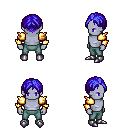
a pixel art fantasy rpg character, male body template, dark elf, purple skin, gold arm armor, teal pants, blue parted hairstyle, metal boots, four views (front, back, left, right), 2x2 character sprite sheet, small pixel art, hard edges, no anti-aliasing